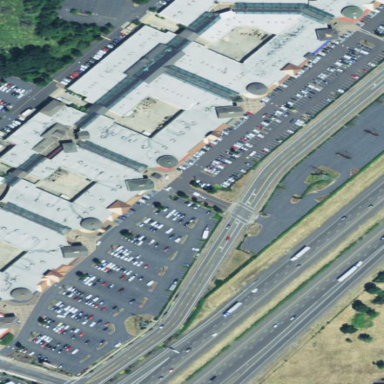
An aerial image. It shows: Retail area with mall.